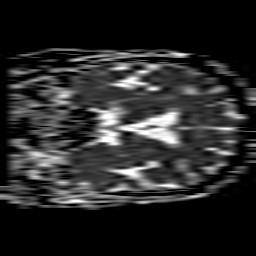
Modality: ADC
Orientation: coronal
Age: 81
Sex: female
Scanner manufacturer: philips
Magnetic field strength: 1.5 T
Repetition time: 3.648 s
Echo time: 0.09255 s